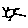
Label: sun